Interaction volume radius: 5 \u00c5
Interaction volume height: 20 \u00c5
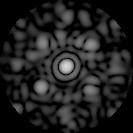
Disorder parameter: 0.6136